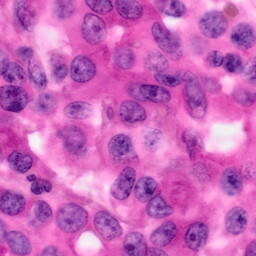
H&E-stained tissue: Pancreatic